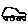
Label: car